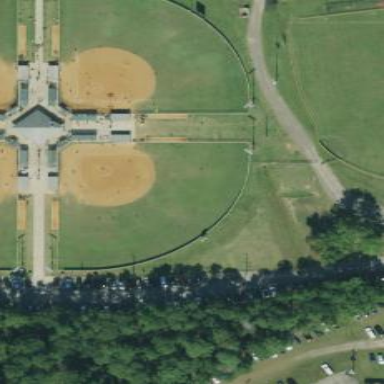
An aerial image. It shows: Softball pitch for leisure and sport activities.